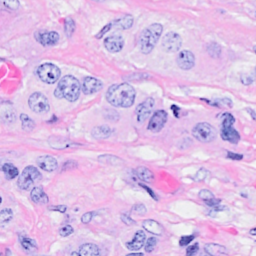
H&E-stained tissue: Breast